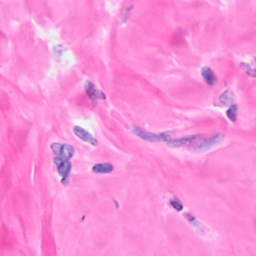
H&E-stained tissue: Breast